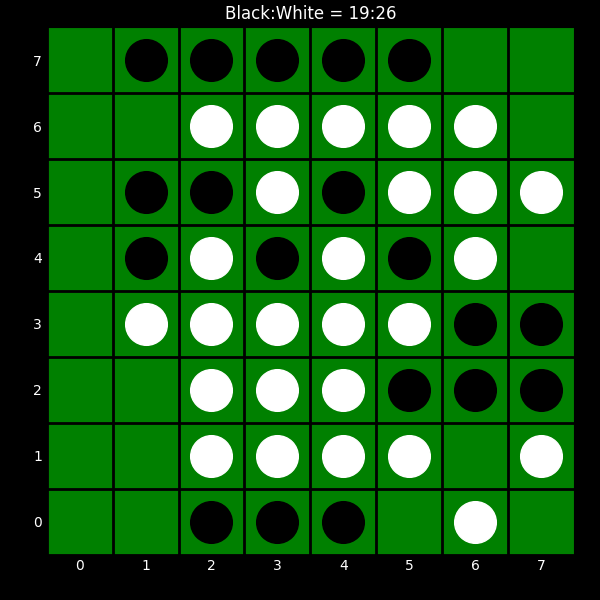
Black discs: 19
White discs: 26